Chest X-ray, AP view. Patient: 62 years old, sex M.
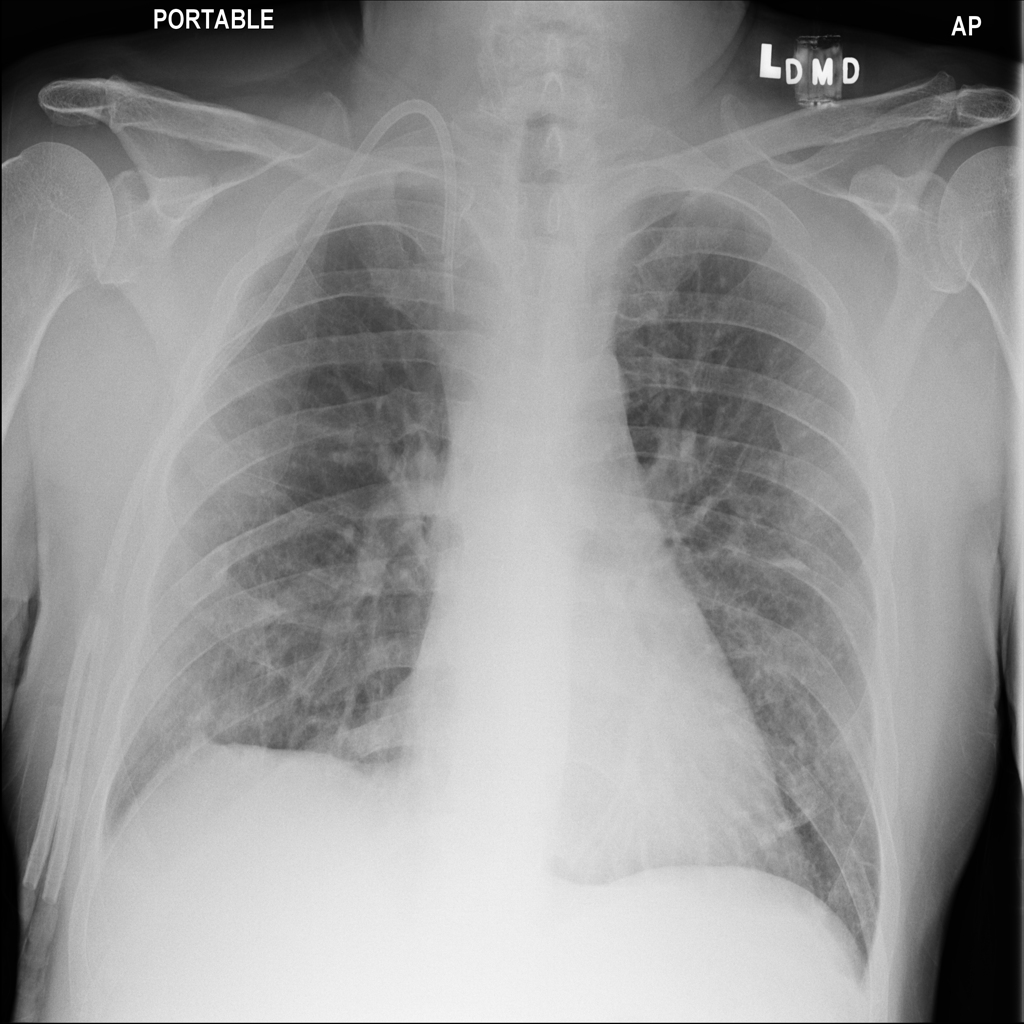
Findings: No Finding